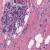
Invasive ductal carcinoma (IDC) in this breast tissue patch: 1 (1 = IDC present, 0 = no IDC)